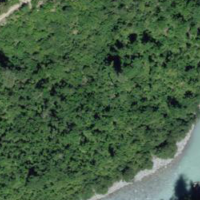
EUNIS habitat code: 44
Species observed at this site:
Sorbus aucuparia